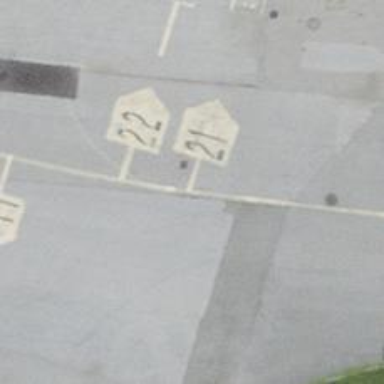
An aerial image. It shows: Airport parking position.